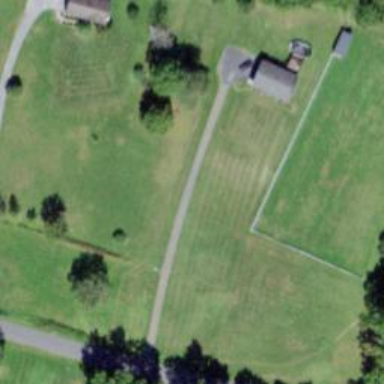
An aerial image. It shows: Driveway.